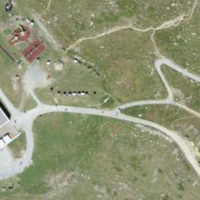
EUNIS habitat code: 26
Species observed at this site:
Hesperia comma
Chamaenerion angustifolium
Zygaena exulans
Silene nutans
Geum montanum
Cirsium heterophyllum
Jacobaea incana
Arnica montana
Campanula barbata
Pyrgus serratulae
Phoenicurus ochruros
Bartsia alpina
Falco tinnunculus
Achillea millefolium